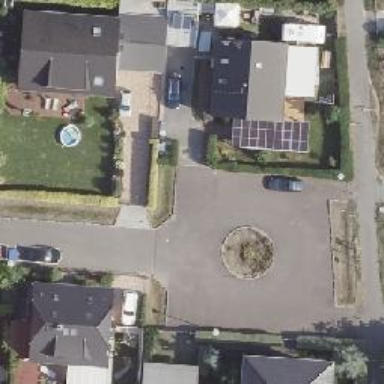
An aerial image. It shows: Asphalt road in living street with no sidewalks.